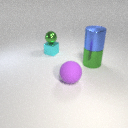
large green metal cylinder in front of small cyan metal cube